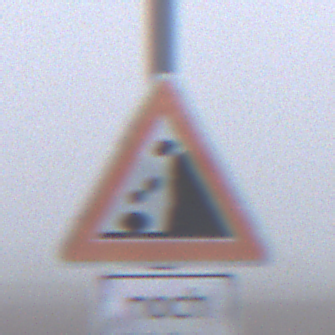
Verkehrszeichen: SteinschlagRechts
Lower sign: LaengeEinerStrecke3
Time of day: MorningAfternoon
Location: Outdoor (RoadRail)
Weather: Overcast
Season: NotSpecified
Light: Natural